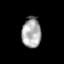
Tissue: skin
Cell type: Epithelial cells
Senescence score: 0.276
Nuclear area (px): 570
Mean DAPI intensity: 166.786